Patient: sex F, age 41
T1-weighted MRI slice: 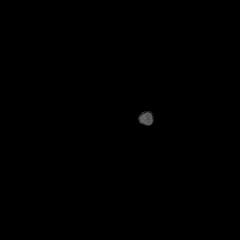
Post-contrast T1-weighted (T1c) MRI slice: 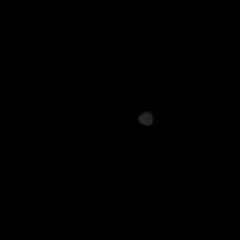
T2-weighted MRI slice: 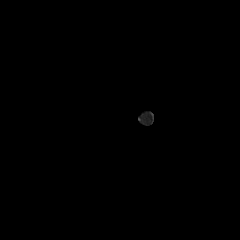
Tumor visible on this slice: no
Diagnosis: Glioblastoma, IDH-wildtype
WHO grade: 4